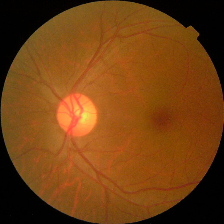
Diabetic retinopathy grade: No DR